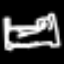
Label: bed